Question: I'm reasonably new to Laravel, I've worked with Laravel 4 but decided to use the fancy new Laravel 5 for a personal project and to really learn it.
I thought of posting this over at Webmasters.SE but couldn't find any other questions regarding Laravel.
---
I couldn't find any solutions on the internet and I'll gladly provide more information.
---
So I just installed a fresh Laravel 5 application using their own <URL> on my WAMP server locally. I did the whole Composer mumbo-jumbo, everything did it's job and no errors were shown.
---
Now here's my problem, when I access the site using 'http://localhost/test.com/public/' I get the default page, just as it is supposed to be.
In the 'routes.php' (shown below) you'll see that they defined a 'home' route. So I typed it in my url bar as so 'http://localhost/test.com/public/home' and I get redirected back to 'http://localhost/test.com/public/auth/login', as shown in the following image.

(It has no styling whatsoever, I'm asuming it is supposed to be like this?)
Anyway, I get there, and I hover over 'Home' and the tiny url bar in the bottom left/right shows just 'http://localhost' and clicking on it redirected me to the WAMP Server main page.
These are URLs they link to:
- 'http://localhost'- 'http://localhost/auth/login'- 'http://localhost/auth/register'- 'http://localhost/password/email'
The required result is supposed to be that I should be redirected to 'http://localhost/test.com/..'
I have no idea where this could've been caused, I'm this is something that has to with '.htaccess', 'routes.php' or 'paths' not being set correctly. I have tried modifying both '.htaccess' and 'routes.php' but I clearly lack the knowledge to debug this problem by myself.
---
(fresh install, nothing has been changed)
routes.php
'''
<?php
/*
|--------------------------------------------------------------------------
| Application Routes
|--------------------------------------------------------------------------
|
| Here is where you can register all of the routes for an application.
| It's a breeze. Simply tell Laravel the URIs it should respond to
| and give it the controller to call when that URI is requested.
|
*/
Route::get('/', 'WelcomeController@index');
Route::get('home', 'HomeController@index');
Route::controllers([
'auth' => 'Auth\AuthController',
'password' => 'Auth\PasswordController',
]);
'''
.htaccess
'''
<IfModule mod_rewrite.c>
<IfModule mod_negotiation.c>
Options -MultiViews
</IfModule>
RewriteEngine On
# Redirect Trailing Slashes...
RewriteRule ^(.*)/$ /$1 [L,R=301]
# Handle Front Controller...
RewriteCond %{REQUEST_FILENAME} !-d
RewriteCond %{REQUEST_FILENAME} !-f
RewriteRule ^ index.php [L]
</IfModule>
'''
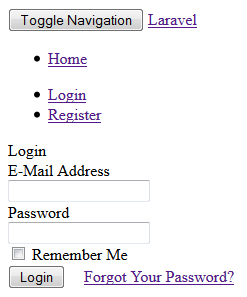
Answer: You need to configure the 'url' parameter in <URL>. By default, this is set to 'http://localhost', so in your case you need to set it to 'http://localhost/test.com/public/'.
It looks like the urls in the views are hard coded (for <URL>.